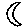
Label: moon